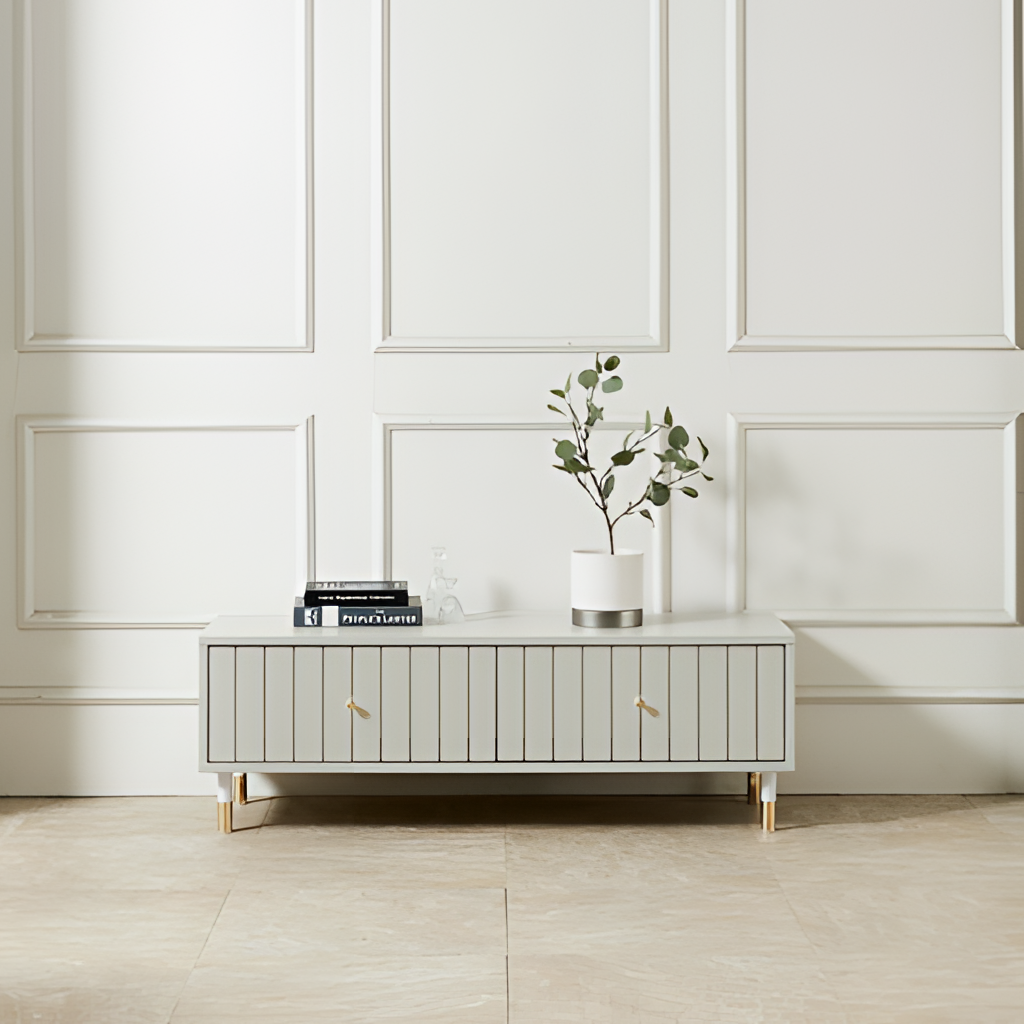
light gray wood console table, living room, wood wallpaper, with panel pattern, tile flooring, with large square pattern, modern